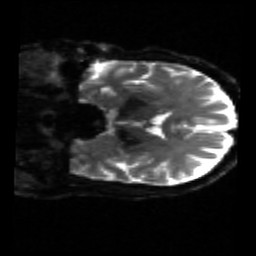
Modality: sbref
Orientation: coronal
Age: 67
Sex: male
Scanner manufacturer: siemens
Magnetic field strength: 3 T
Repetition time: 4.71 s
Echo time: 0.0906 s